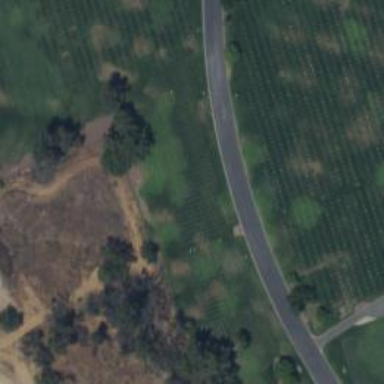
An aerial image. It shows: Graveyard.